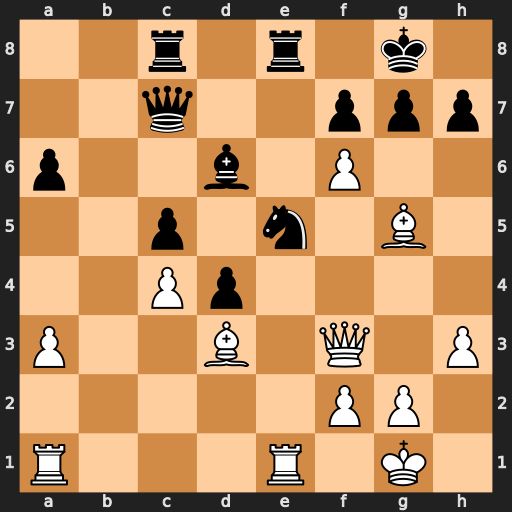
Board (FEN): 2r1r1k1/2q2ppp/p2b1P2/2p1n1B1/2Pp4/P2B1Q1P/5PP1/R3R1K1
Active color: w
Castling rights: -
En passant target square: -
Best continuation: Bxh7+ Kxh7 Qh5+ Kg8 fxg7